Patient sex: M
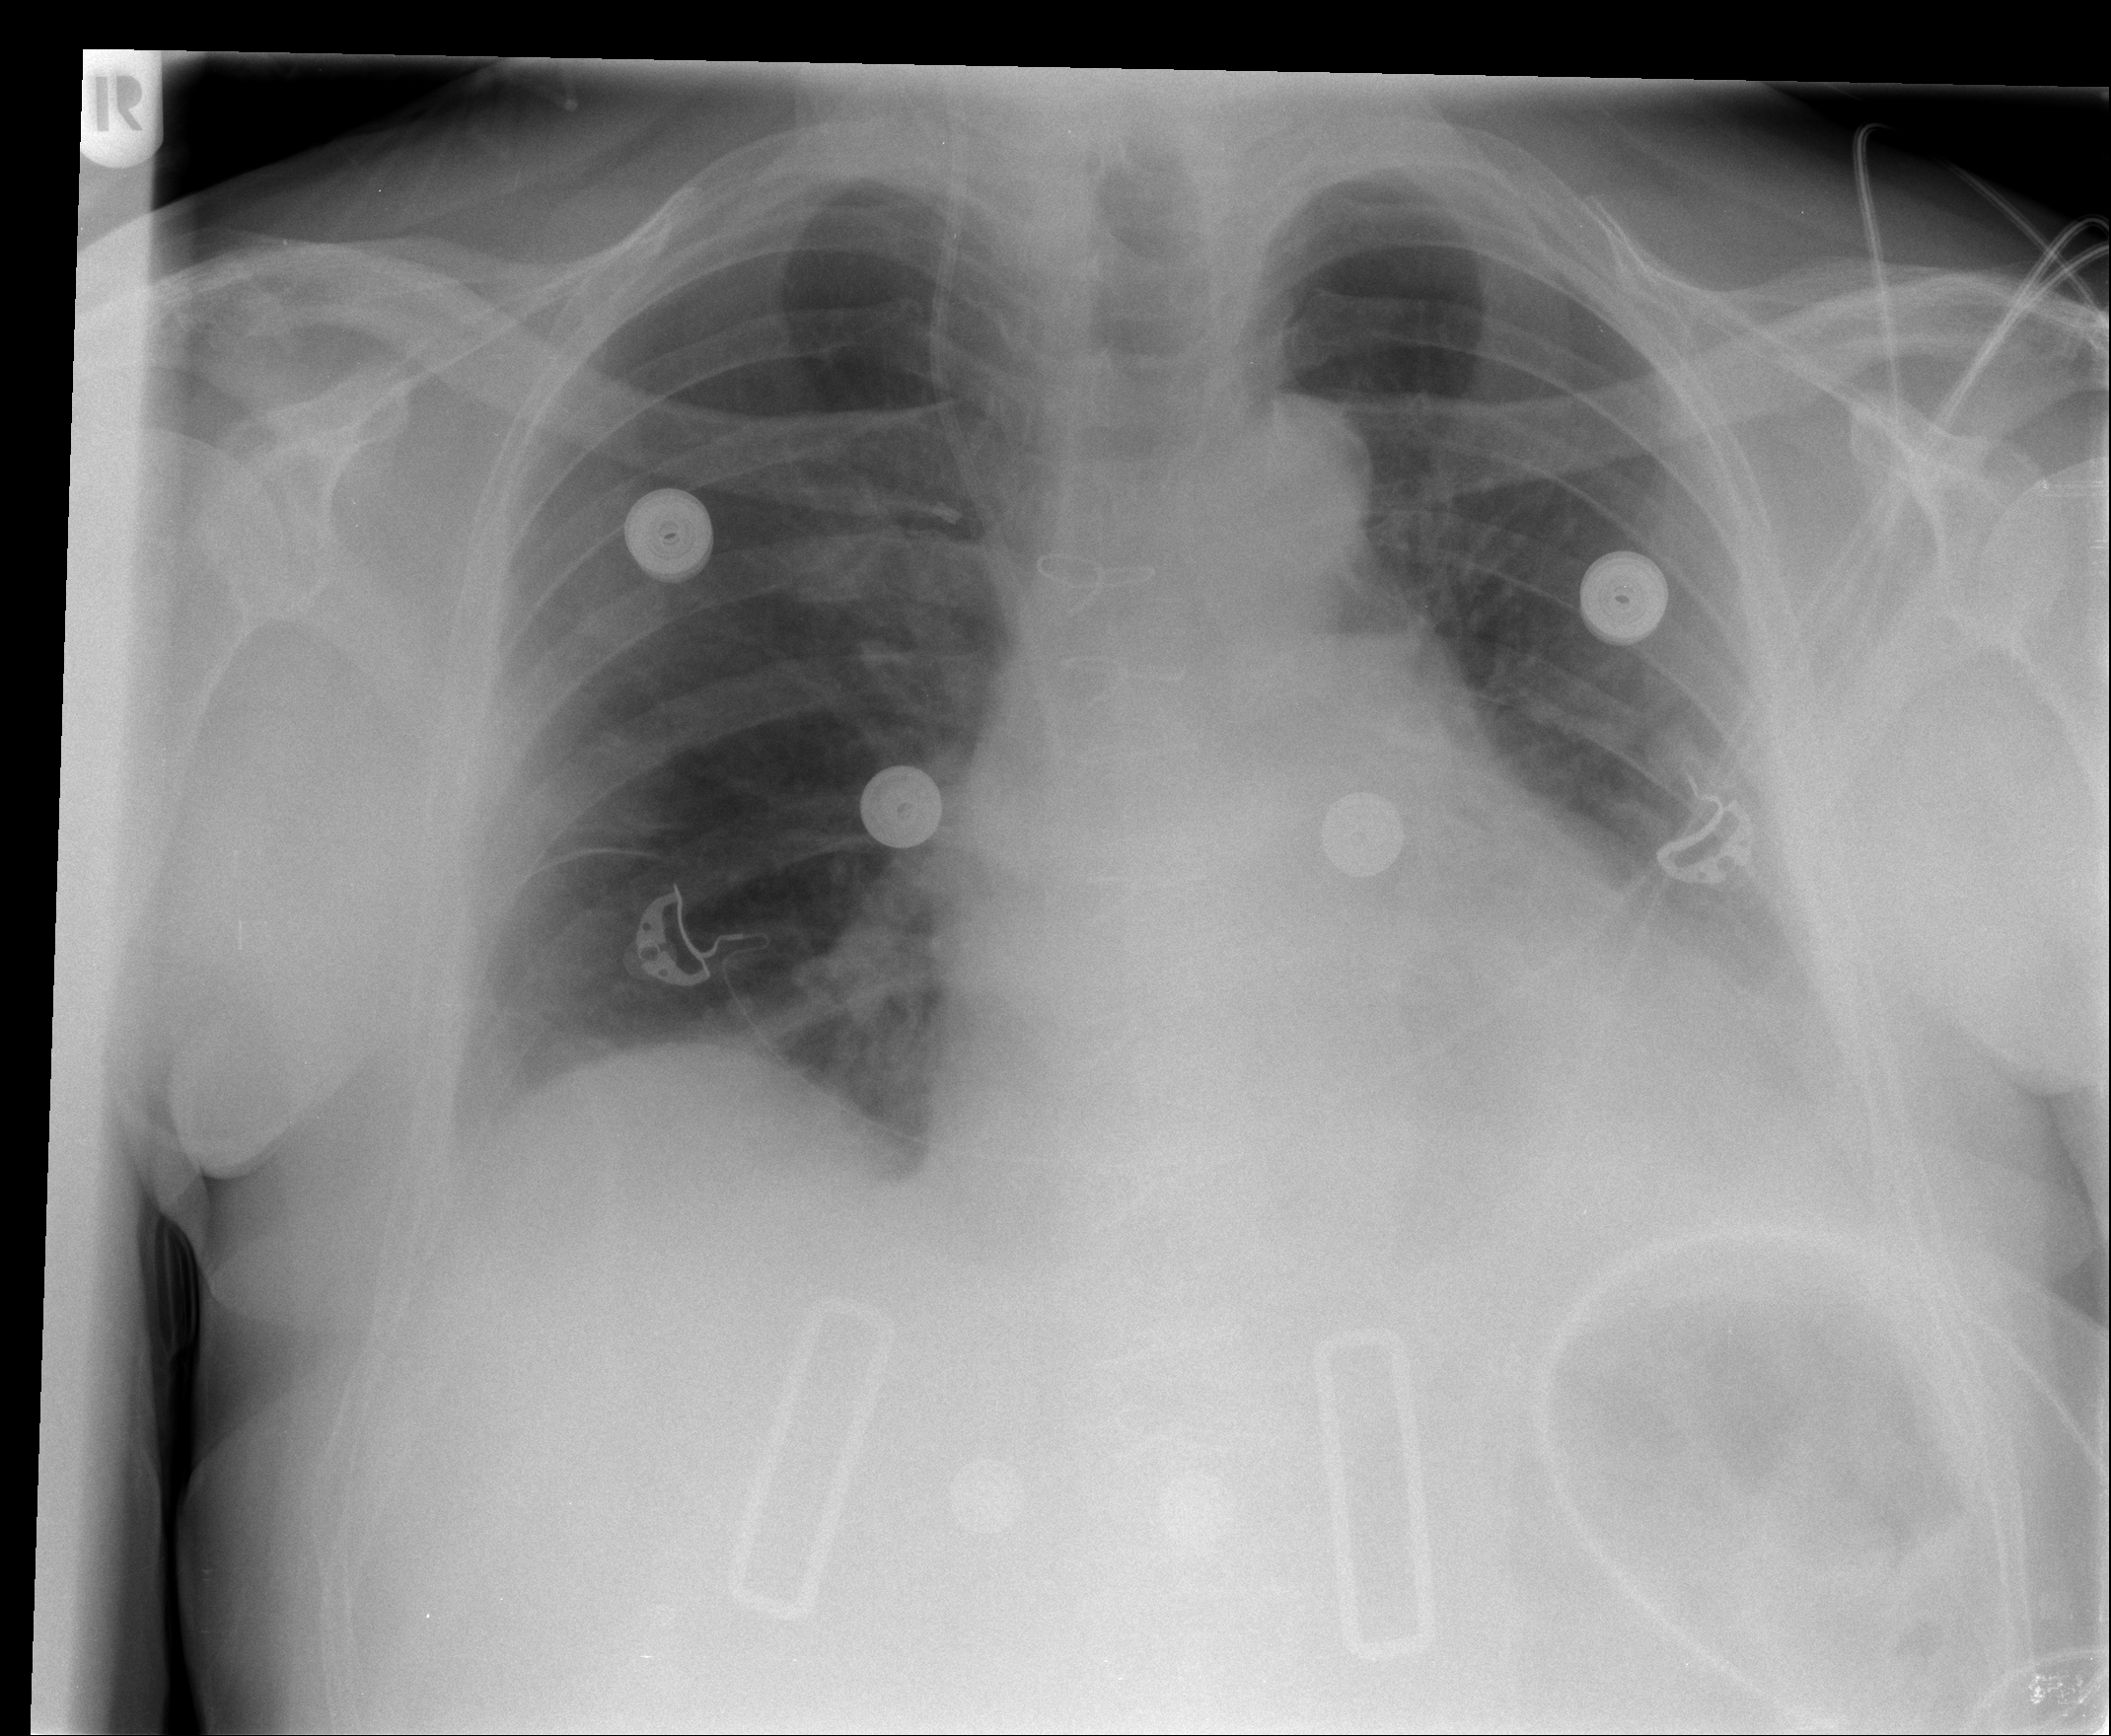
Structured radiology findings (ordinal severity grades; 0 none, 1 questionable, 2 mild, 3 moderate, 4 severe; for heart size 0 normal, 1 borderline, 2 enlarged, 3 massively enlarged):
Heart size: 0
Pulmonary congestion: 0
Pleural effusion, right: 0
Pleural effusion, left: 1
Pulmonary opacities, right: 0
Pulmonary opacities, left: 0
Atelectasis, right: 0
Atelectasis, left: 0